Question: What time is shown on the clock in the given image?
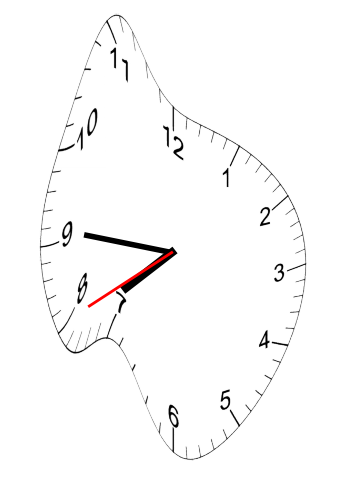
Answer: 07:45:40